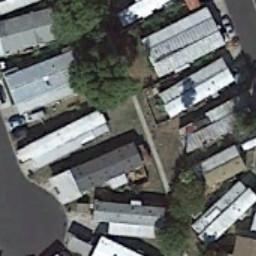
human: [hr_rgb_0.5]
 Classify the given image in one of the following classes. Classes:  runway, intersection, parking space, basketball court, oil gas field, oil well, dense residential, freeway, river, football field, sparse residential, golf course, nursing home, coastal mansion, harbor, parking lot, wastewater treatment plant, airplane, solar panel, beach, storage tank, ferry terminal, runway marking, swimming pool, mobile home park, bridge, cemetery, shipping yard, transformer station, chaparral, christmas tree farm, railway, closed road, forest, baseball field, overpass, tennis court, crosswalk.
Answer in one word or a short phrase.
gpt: mobile home park